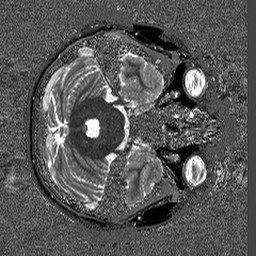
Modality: T1map
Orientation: axial
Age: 30
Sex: female
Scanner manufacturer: siemens
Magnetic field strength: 3 T
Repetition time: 5 s
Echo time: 0.00298 s